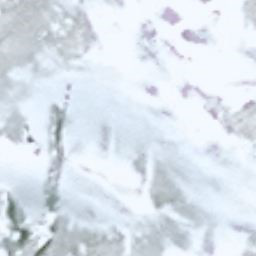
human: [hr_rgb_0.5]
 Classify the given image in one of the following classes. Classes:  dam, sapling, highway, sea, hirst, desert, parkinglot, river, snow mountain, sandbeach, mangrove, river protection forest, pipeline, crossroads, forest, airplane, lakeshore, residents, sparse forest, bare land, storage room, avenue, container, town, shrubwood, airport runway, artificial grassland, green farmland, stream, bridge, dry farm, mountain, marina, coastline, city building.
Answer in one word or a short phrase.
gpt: snow mountain